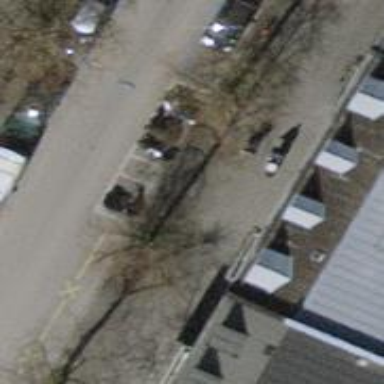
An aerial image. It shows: Motorcycle parking facility.